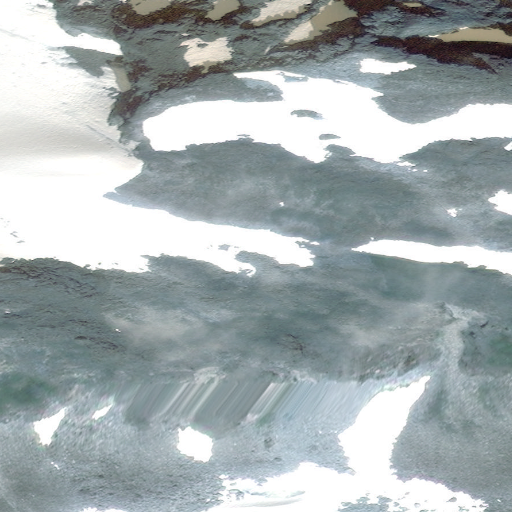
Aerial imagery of mountain in Alaska named Tukgahgo Mountain containing only unknown